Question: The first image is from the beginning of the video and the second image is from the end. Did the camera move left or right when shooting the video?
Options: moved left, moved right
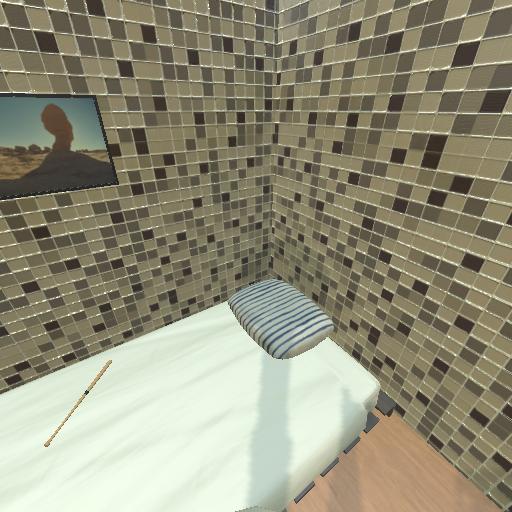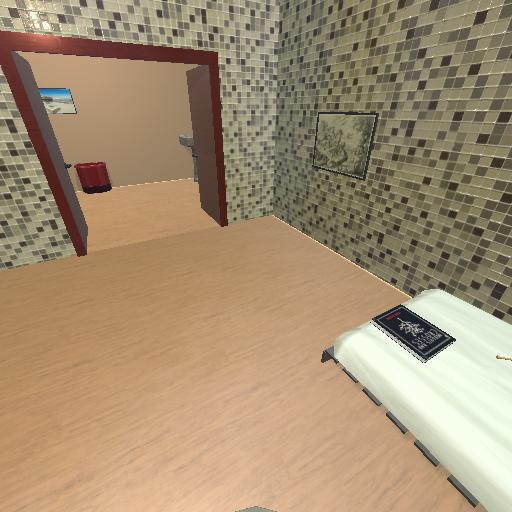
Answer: moved left